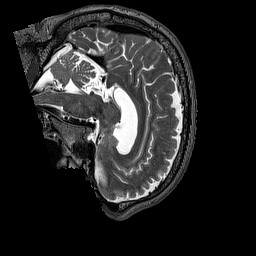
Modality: T2w
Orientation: sagittal
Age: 60
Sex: male
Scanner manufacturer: siemens
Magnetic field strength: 3 T
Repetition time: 3.2 s
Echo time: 0.567 s